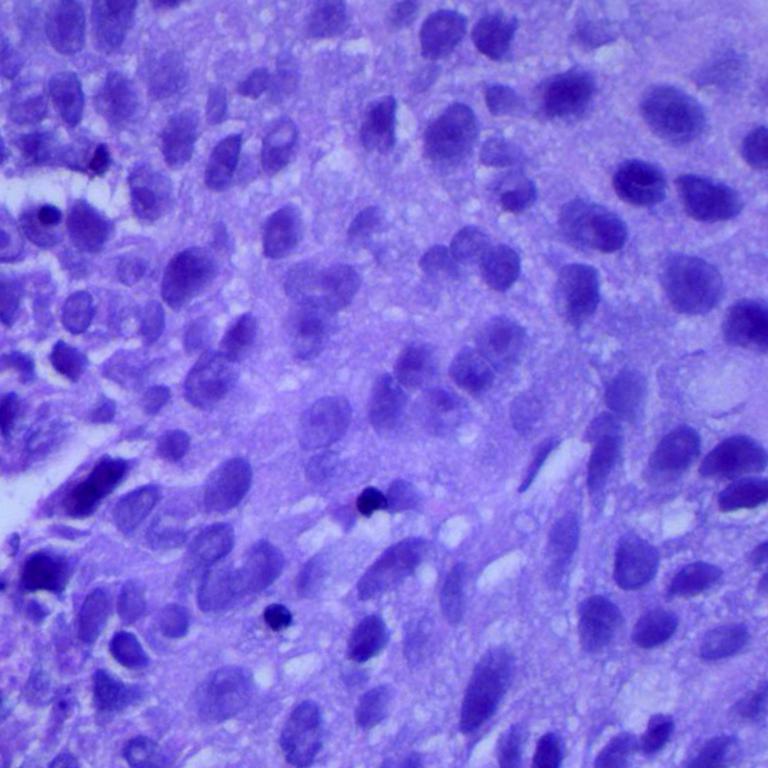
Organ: lung
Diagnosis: squamous carcinomas